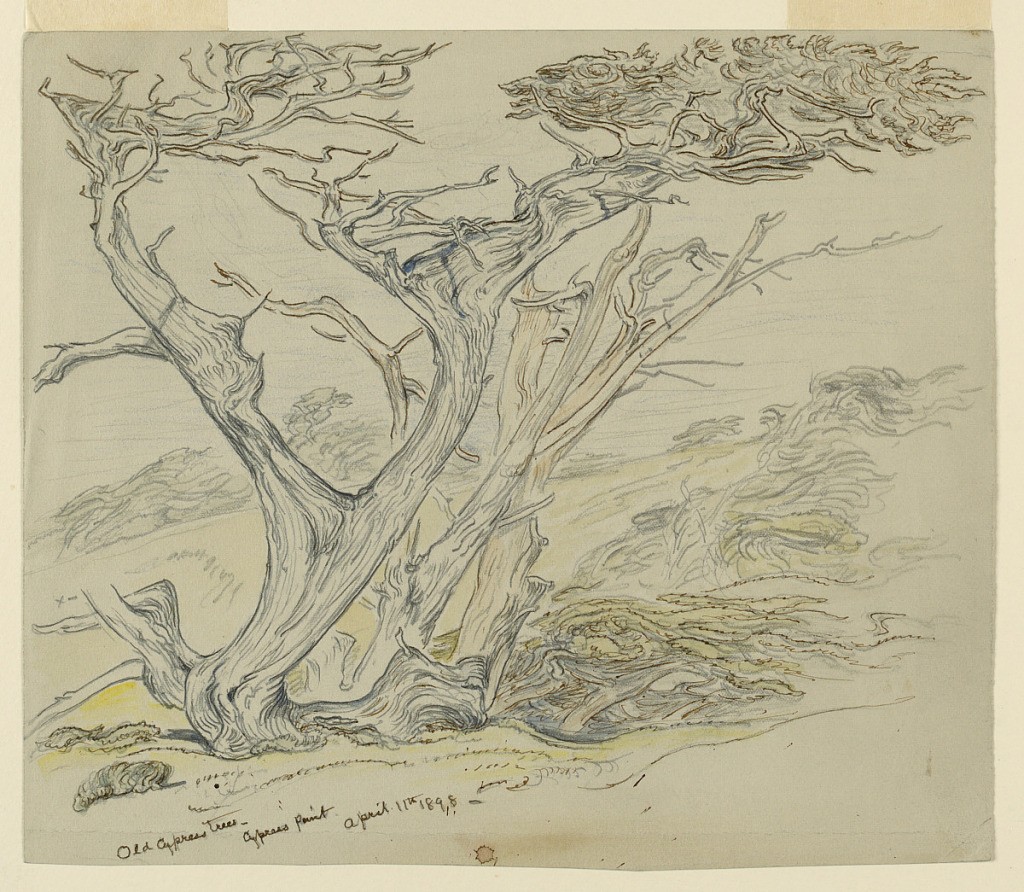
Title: Study of Old Cypress Trees, Cypress Point
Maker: Samuel Colman, American, 1832–1920
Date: April 11, 1898
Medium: Pen and ink, crayon, graphite, brush and watercolor on gray paper
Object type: Drawing
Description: A: Horizontal rectangle. B: Vertical rectangle. A: Group of trees is shown in the foreground, against the hillside with a meadow and trees. B: An old tree is shown standing at a hillside, with a wood in the background. High bottom margin.